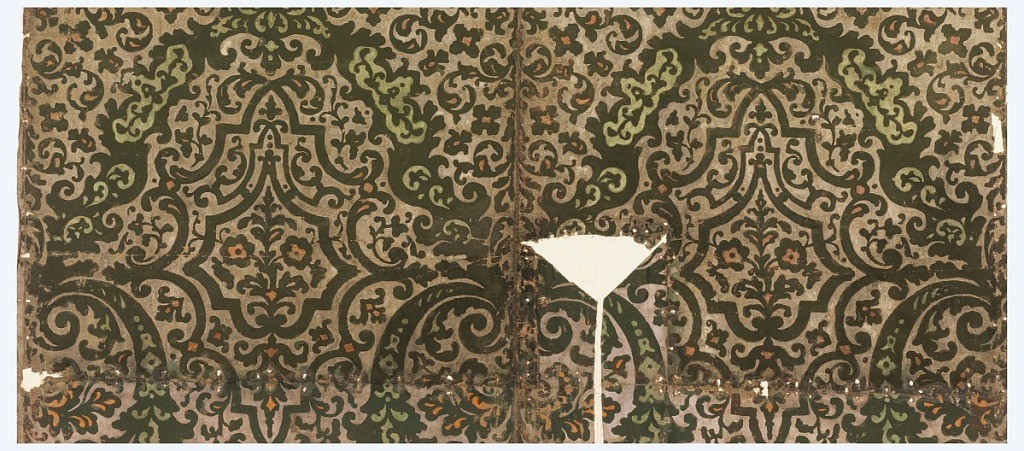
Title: Sidewall
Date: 1675–99
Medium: Block-printed and flocked canvas
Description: Two widths, sewn together, giving in complete repeating pattern of plain and foliate scrolls, with conventional clusters of flowers.